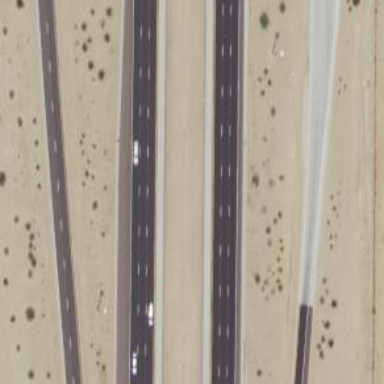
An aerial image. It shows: Asphalt motorway.